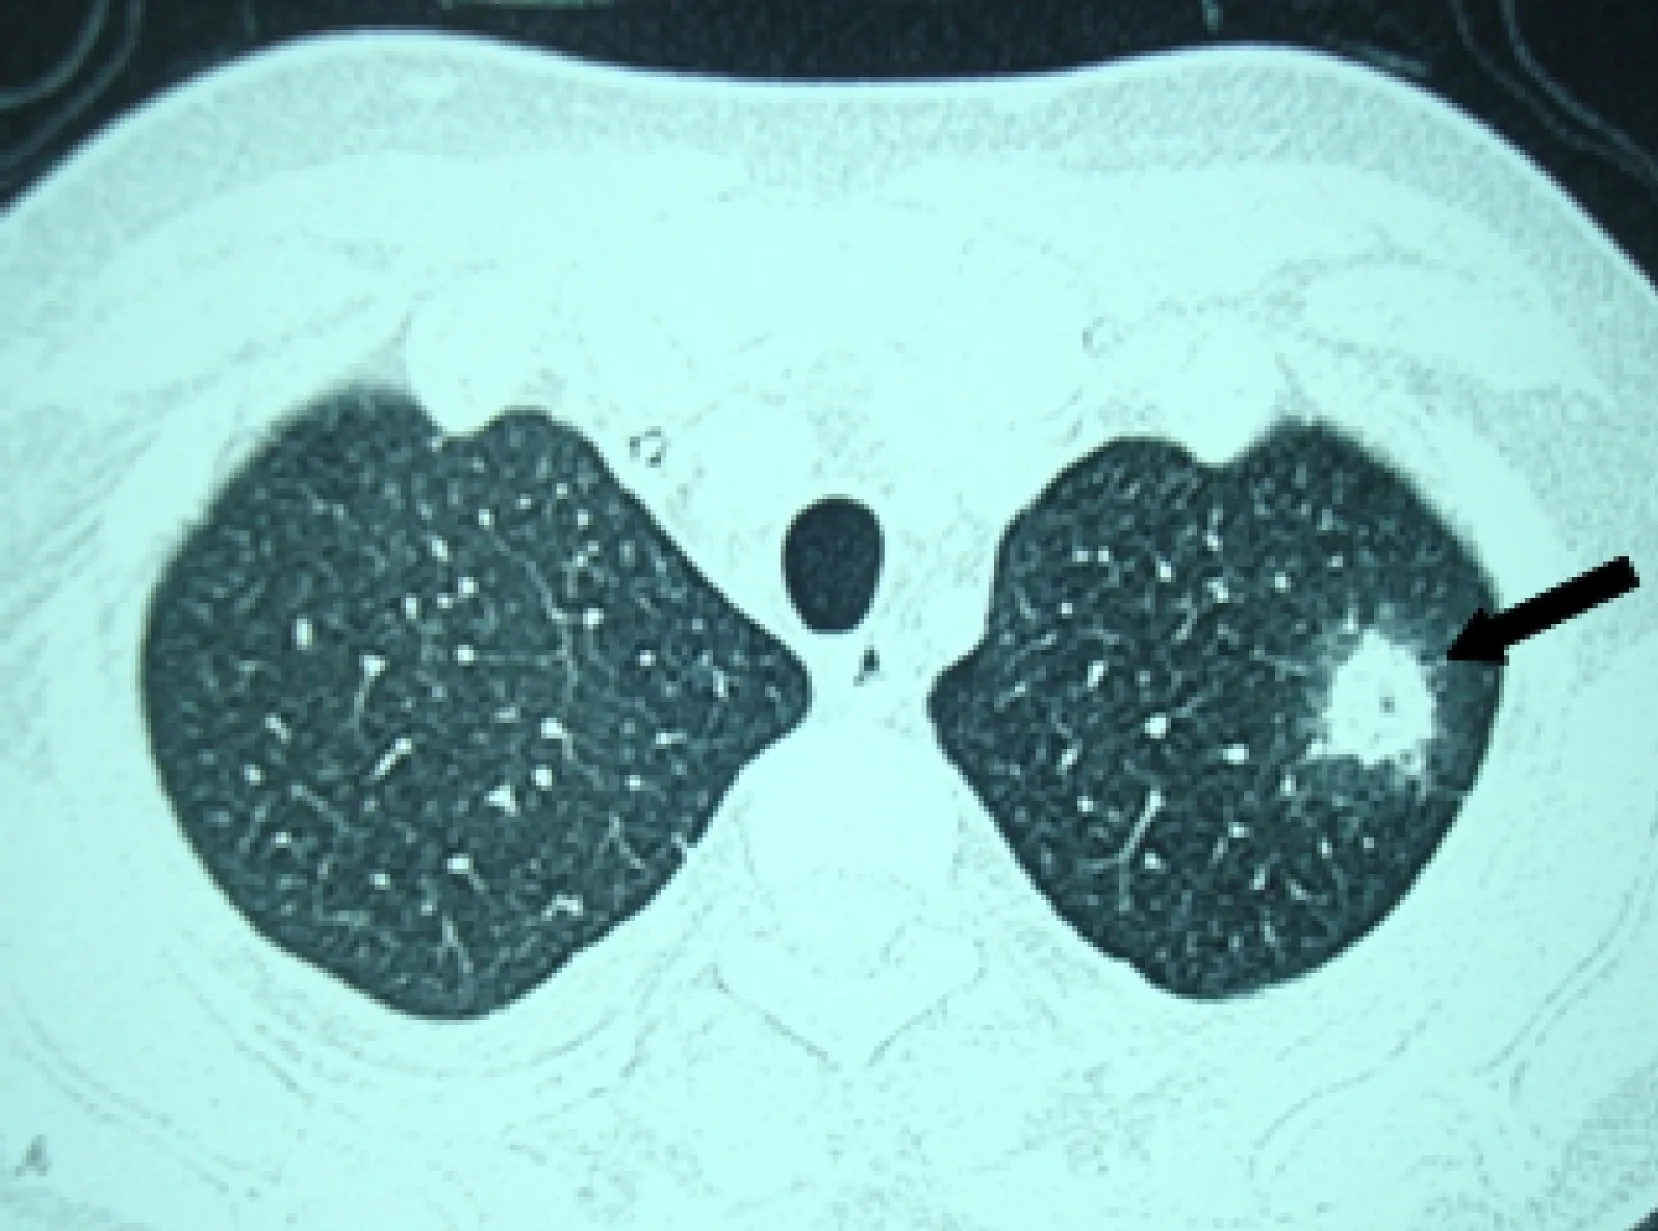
Axial CT chest showing left upper lobe consolidation with surrounding ground glass opacity (shown by arrow).
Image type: radiology (ct)